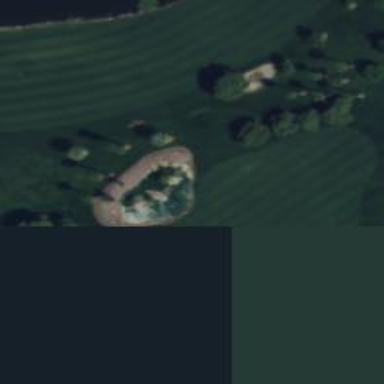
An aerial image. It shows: Golf course feature - water hazard.